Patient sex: M
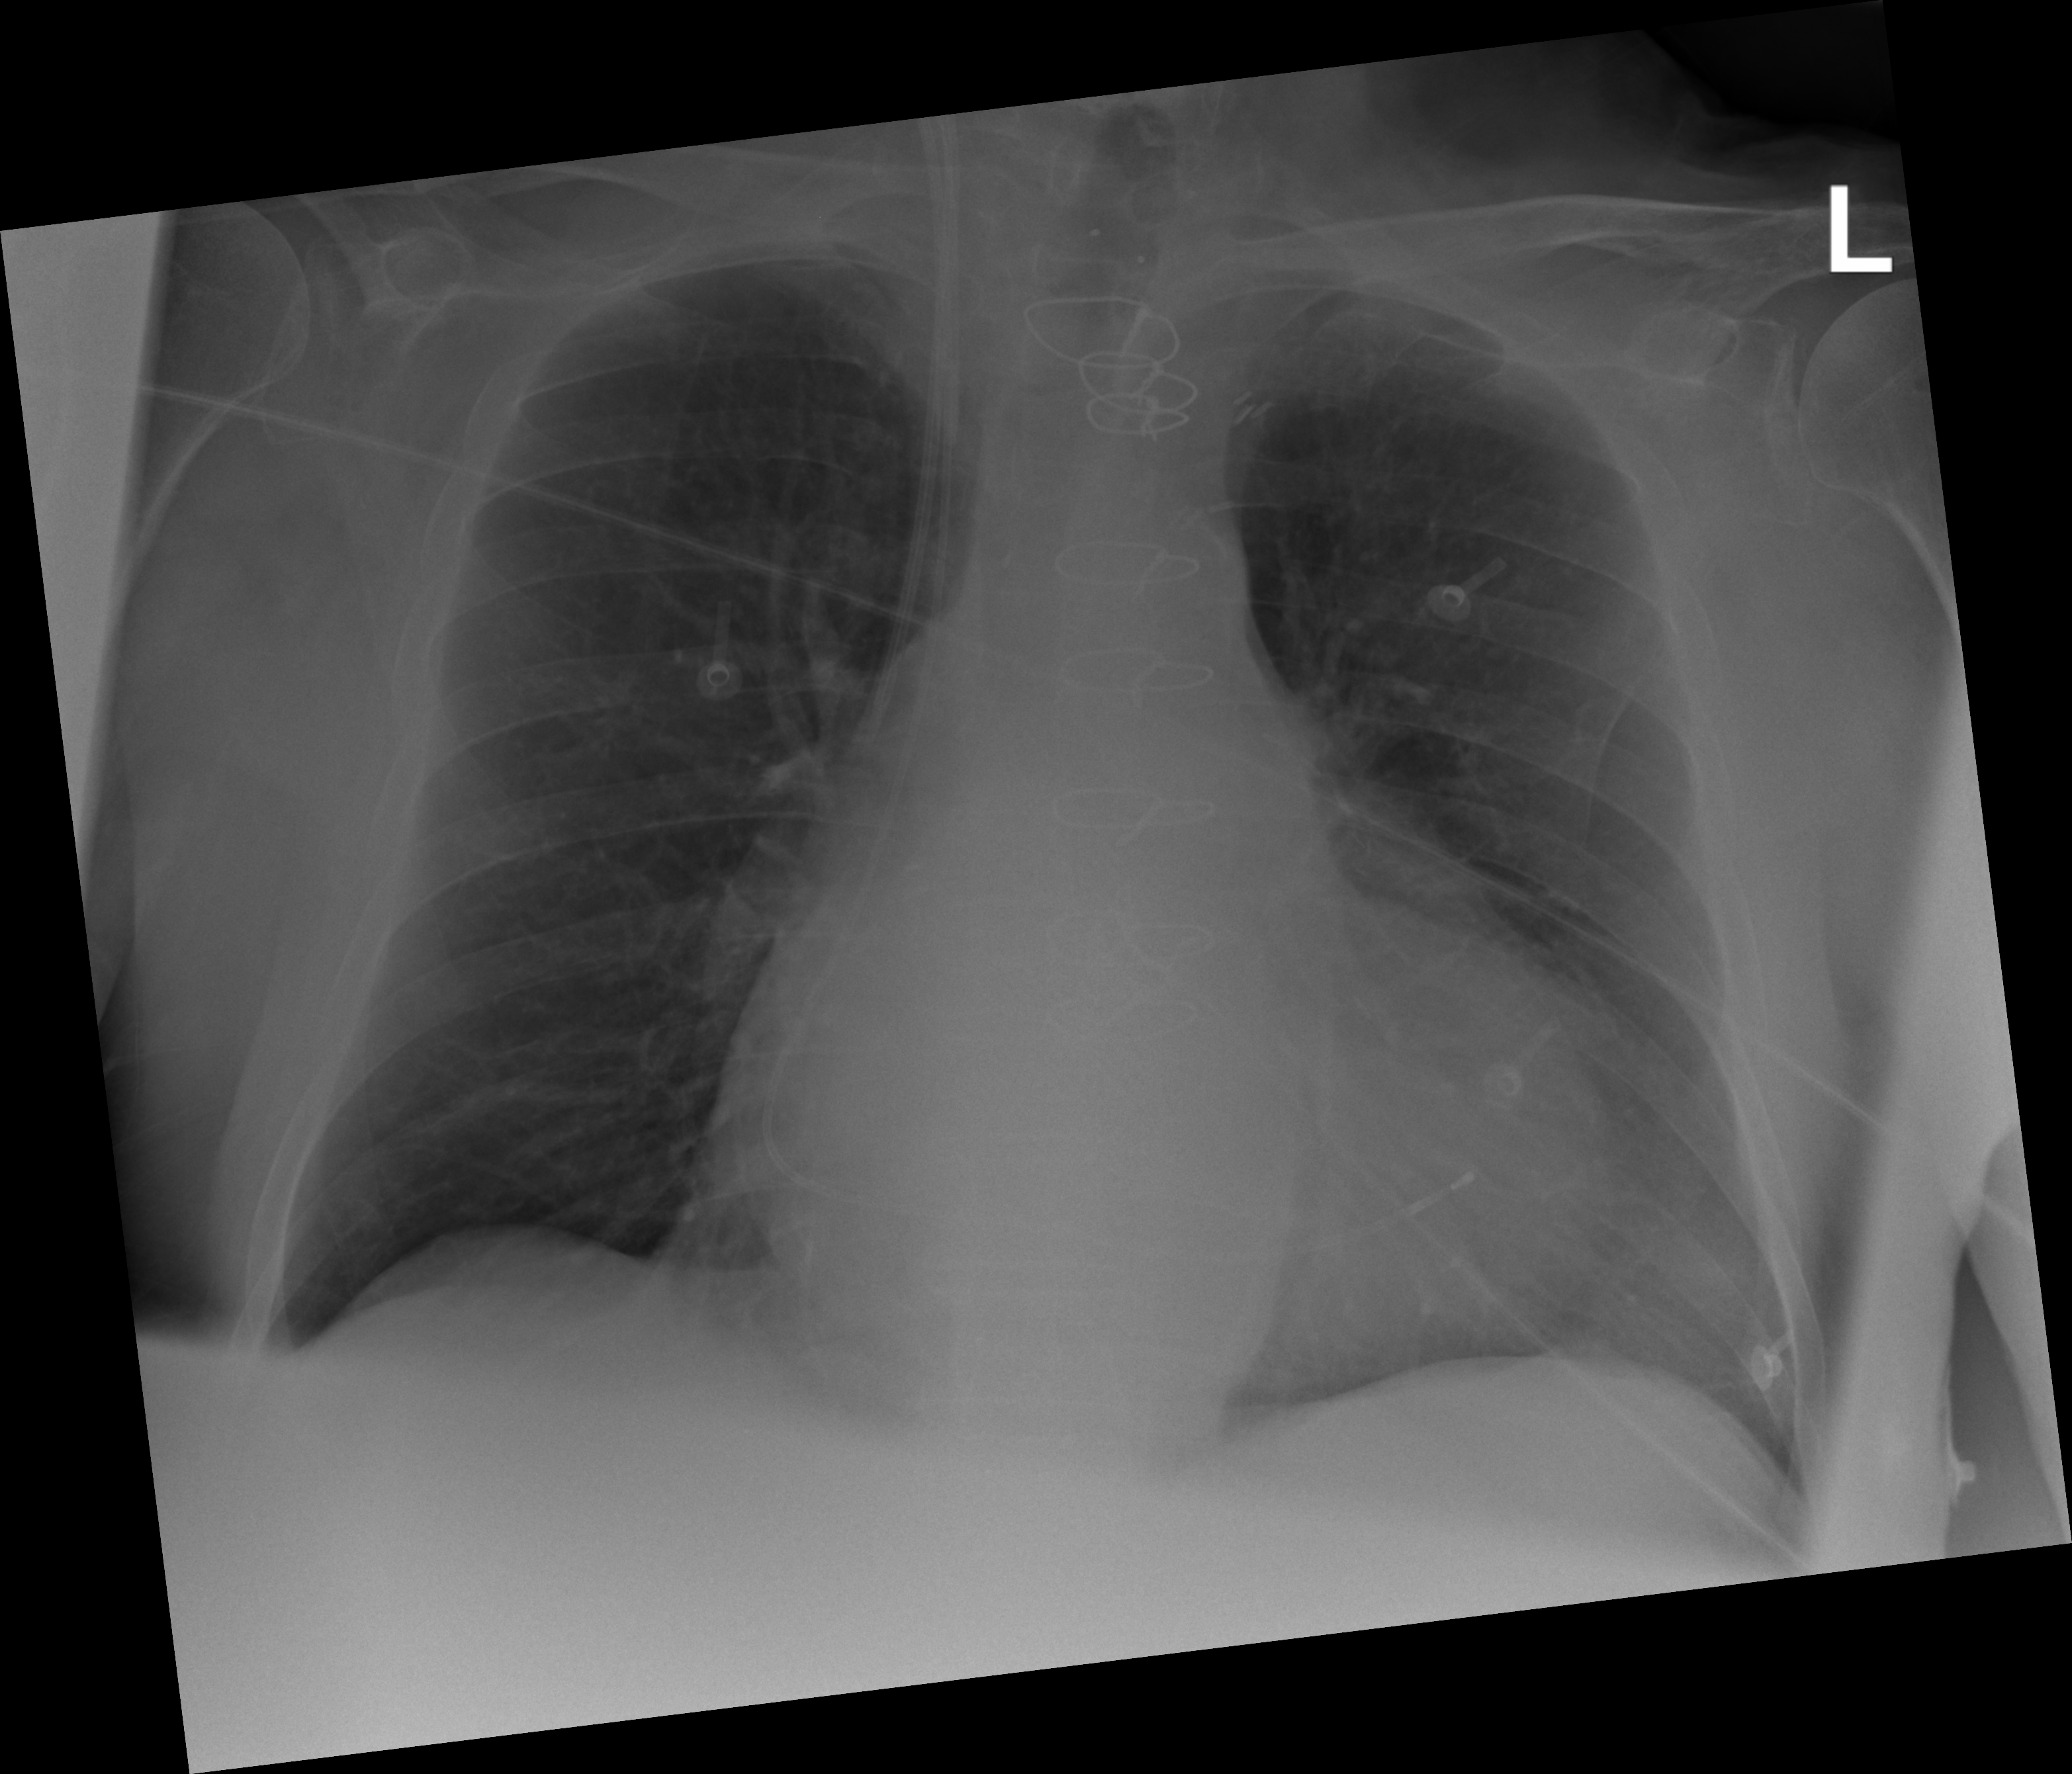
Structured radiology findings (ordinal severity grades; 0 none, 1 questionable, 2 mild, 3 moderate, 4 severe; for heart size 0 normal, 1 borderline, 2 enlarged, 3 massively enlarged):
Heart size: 2
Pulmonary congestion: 0
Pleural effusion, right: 0
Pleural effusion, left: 0
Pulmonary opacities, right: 0
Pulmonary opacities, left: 0
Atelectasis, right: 0
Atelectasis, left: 0